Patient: sex M, age 46
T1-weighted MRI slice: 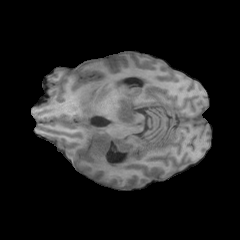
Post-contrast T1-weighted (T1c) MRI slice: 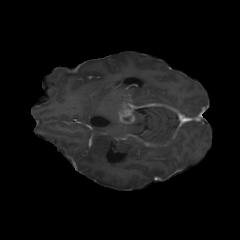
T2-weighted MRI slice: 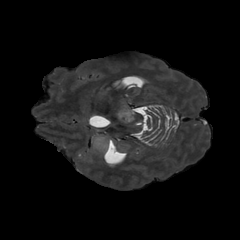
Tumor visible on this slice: yes
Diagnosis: Glioblastoma, IDH-wildtype
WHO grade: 4